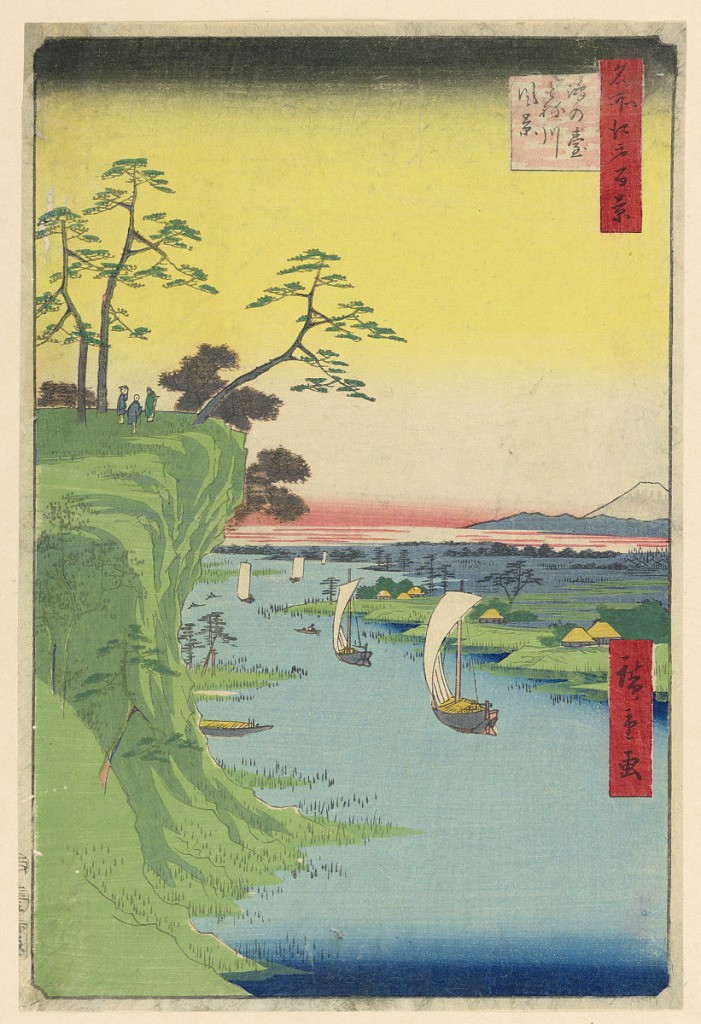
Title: Kondai Tonegawa fukei from the Series One Hundred Views of Edo
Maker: Ando Hiroshige, Japanese, 1797–1858
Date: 1797-1858
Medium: Woodblock print in colored ink on paper
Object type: Print
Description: This tranquil view of the bluff at Kondai shows figures observing the ships sailing on the Tone River (today is known as the Edogawa.) The scenic view from this location is why it once played many vital roles in military defense. This location was the site for many battle scenes and became famous to the people of Edo. It became memorialized in historical literature written by Takizawa Bakin (1767-1848.) The outline of the red leaves on the trees and the overall calmness is a deceptive scene Hiroshige depicts.